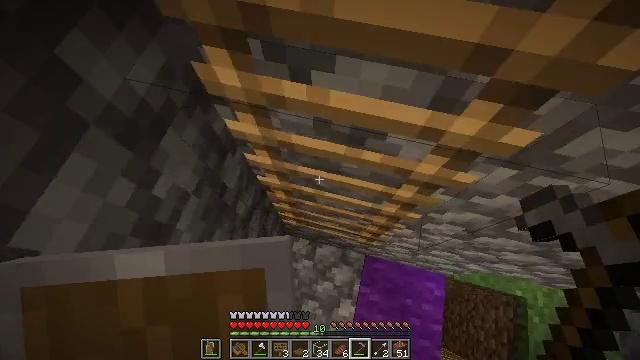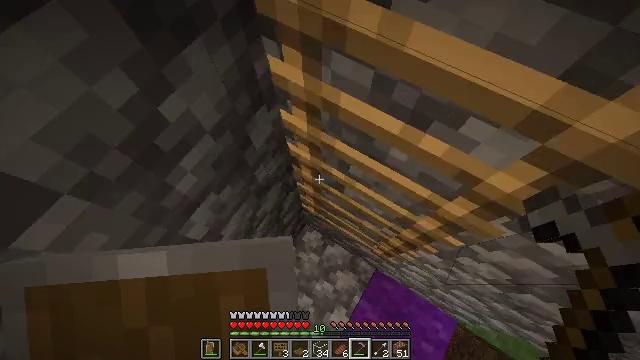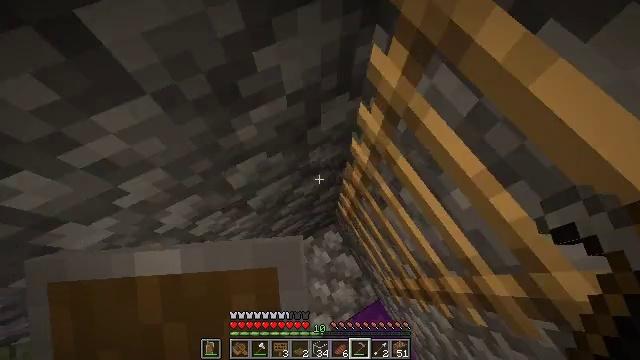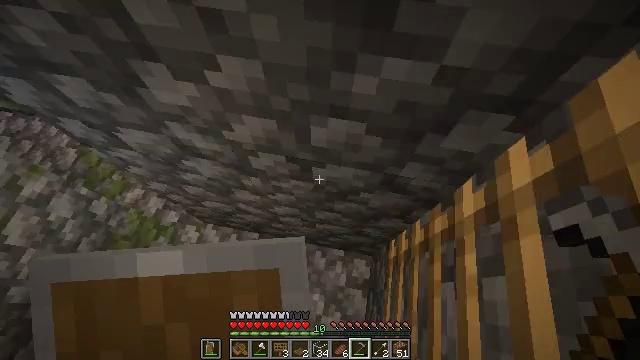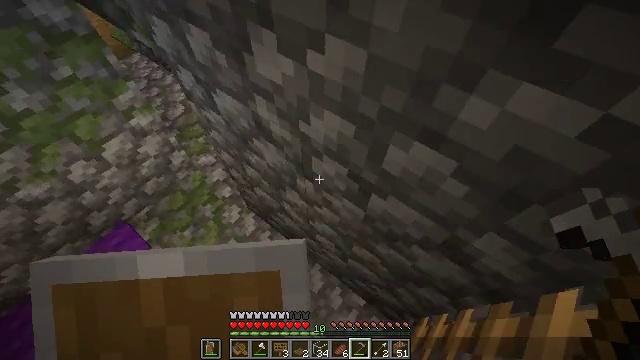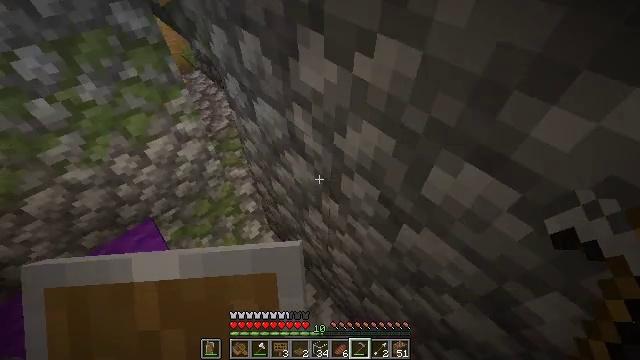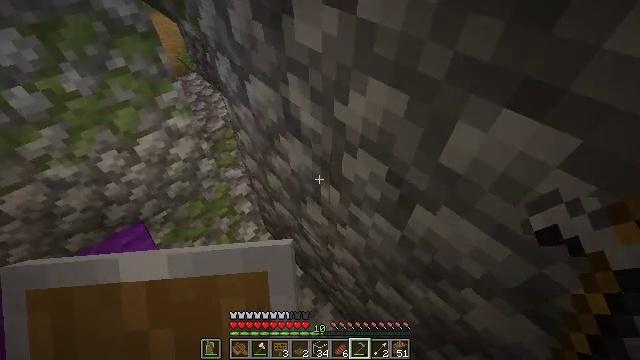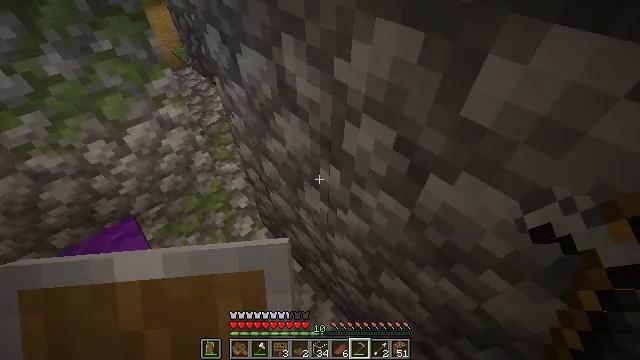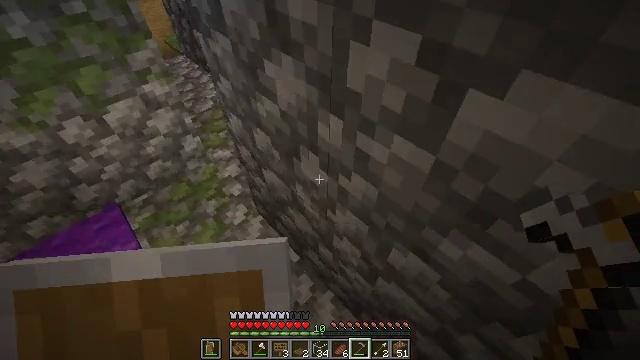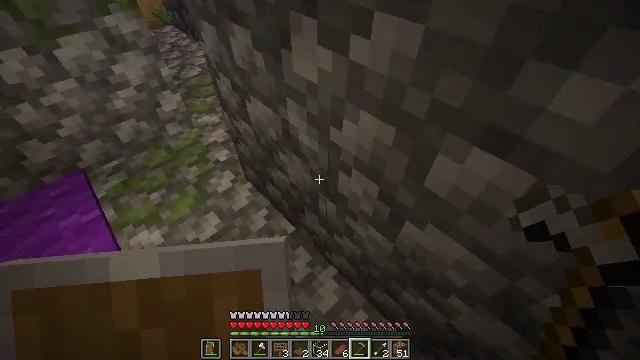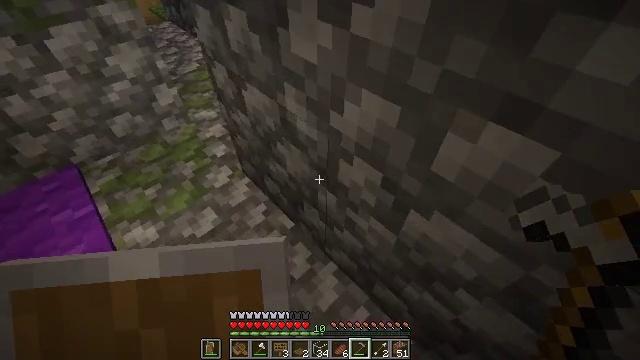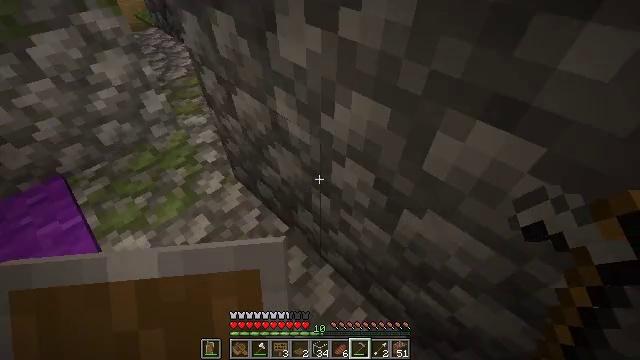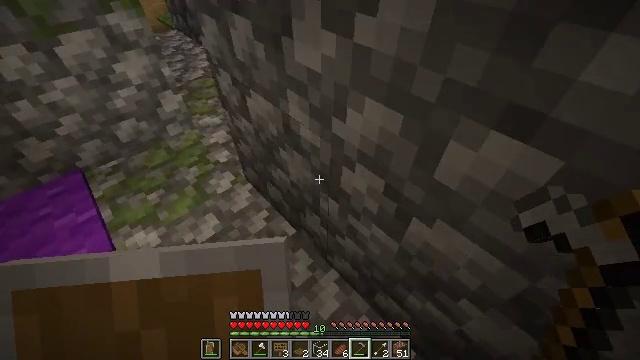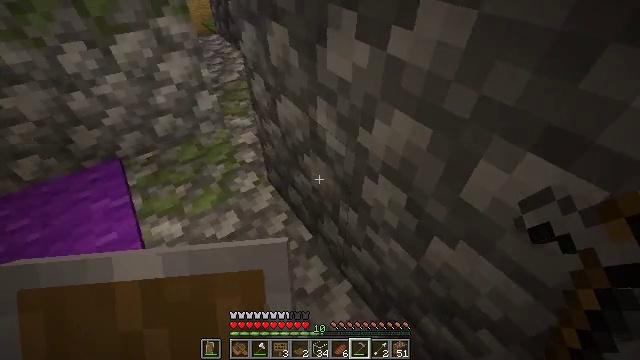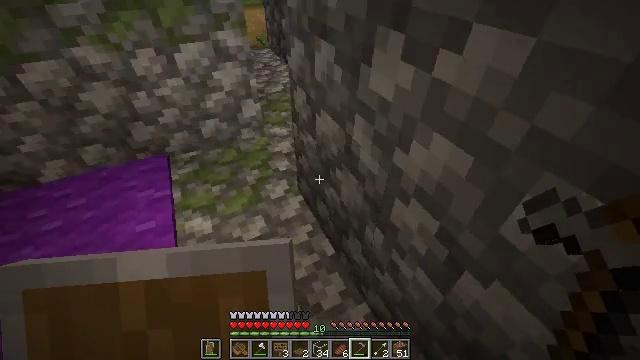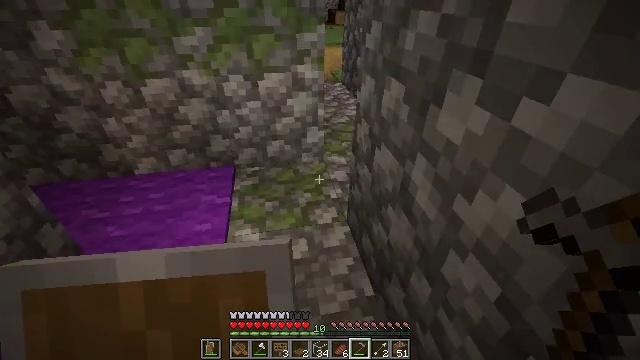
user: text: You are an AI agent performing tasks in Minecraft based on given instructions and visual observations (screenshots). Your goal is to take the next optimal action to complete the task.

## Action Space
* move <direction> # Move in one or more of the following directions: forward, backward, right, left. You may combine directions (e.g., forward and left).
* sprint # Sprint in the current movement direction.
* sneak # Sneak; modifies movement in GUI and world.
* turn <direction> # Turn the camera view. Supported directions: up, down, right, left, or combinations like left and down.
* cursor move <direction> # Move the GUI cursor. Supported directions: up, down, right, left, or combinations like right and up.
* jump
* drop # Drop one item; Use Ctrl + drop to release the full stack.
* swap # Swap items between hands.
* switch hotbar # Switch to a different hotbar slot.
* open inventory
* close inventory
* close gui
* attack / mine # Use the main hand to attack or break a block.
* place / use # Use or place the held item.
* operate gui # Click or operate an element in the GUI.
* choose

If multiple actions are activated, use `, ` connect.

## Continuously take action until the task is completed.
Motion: motion action
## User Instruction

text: Collect dirt by holding left button.
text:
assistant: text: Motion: turn left
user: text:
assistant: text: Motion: turn left
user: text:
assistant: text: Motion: turn left and up
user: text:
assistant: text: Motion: turn left and up
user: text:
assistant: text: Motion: turn left and up
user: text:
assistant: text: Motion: turn up
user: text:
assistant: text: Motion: no_op
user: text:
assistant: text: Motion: no_op
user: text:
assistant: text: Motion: no_op
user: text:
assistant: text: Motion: no_op
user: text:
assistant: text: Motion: turn right
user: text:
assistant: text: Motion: turn left
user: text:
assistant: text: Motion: turn left and up
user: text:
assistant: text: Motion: turn left and up
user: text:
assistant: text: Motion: turn left and up
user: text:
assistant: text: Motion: turn left and up
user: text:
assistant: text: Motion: move forward, turn up
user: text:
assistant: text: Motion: move forward
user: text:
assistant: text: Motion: move forward, turn up
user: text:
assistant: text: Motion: move forward, turn up
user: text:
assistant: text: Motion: move forward, turn right
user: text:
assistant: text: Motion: move forward, turn right and up
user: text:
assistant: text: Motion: move forward, sprint, turn right and up
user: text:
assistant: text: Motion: move forward, sprint, turn right and up
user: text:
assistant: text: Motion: move forward, sprint, turn right
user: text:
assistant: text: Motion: move forward, sprint, turn right
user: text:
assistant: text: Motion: move forward, turn right
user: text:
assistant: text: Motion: move forward
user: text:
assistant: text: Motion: move forward, sprint
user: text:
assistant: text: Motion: move forward, sprint